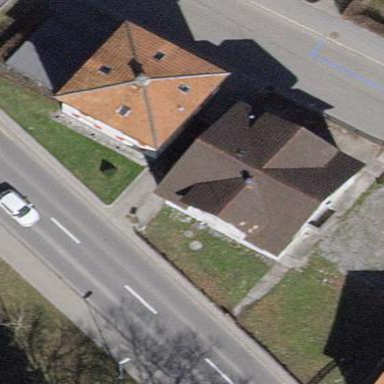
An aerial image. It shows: Detached building.